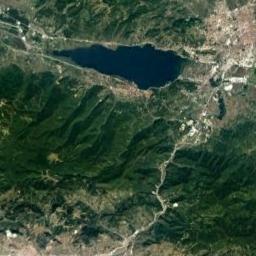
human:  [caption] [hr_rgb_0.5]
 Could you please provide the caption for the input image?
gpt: The lake lies in a mountainous area covered with vegetation and the water is blue .

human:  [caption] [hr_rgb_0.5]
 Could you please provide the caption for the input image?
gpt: The lake in the picture has branches .

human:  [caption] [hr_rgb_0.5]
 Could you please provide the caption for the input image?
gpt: Many trees are around the lake .

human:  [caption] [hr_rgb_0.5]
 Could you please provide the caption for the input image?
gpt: An irregularly shaped blue lake surrounded by mountains with green vegetation .

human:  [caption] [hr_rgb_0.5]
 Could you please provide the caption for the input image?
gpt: There are green forests in mountains beside the lake .